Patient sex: F
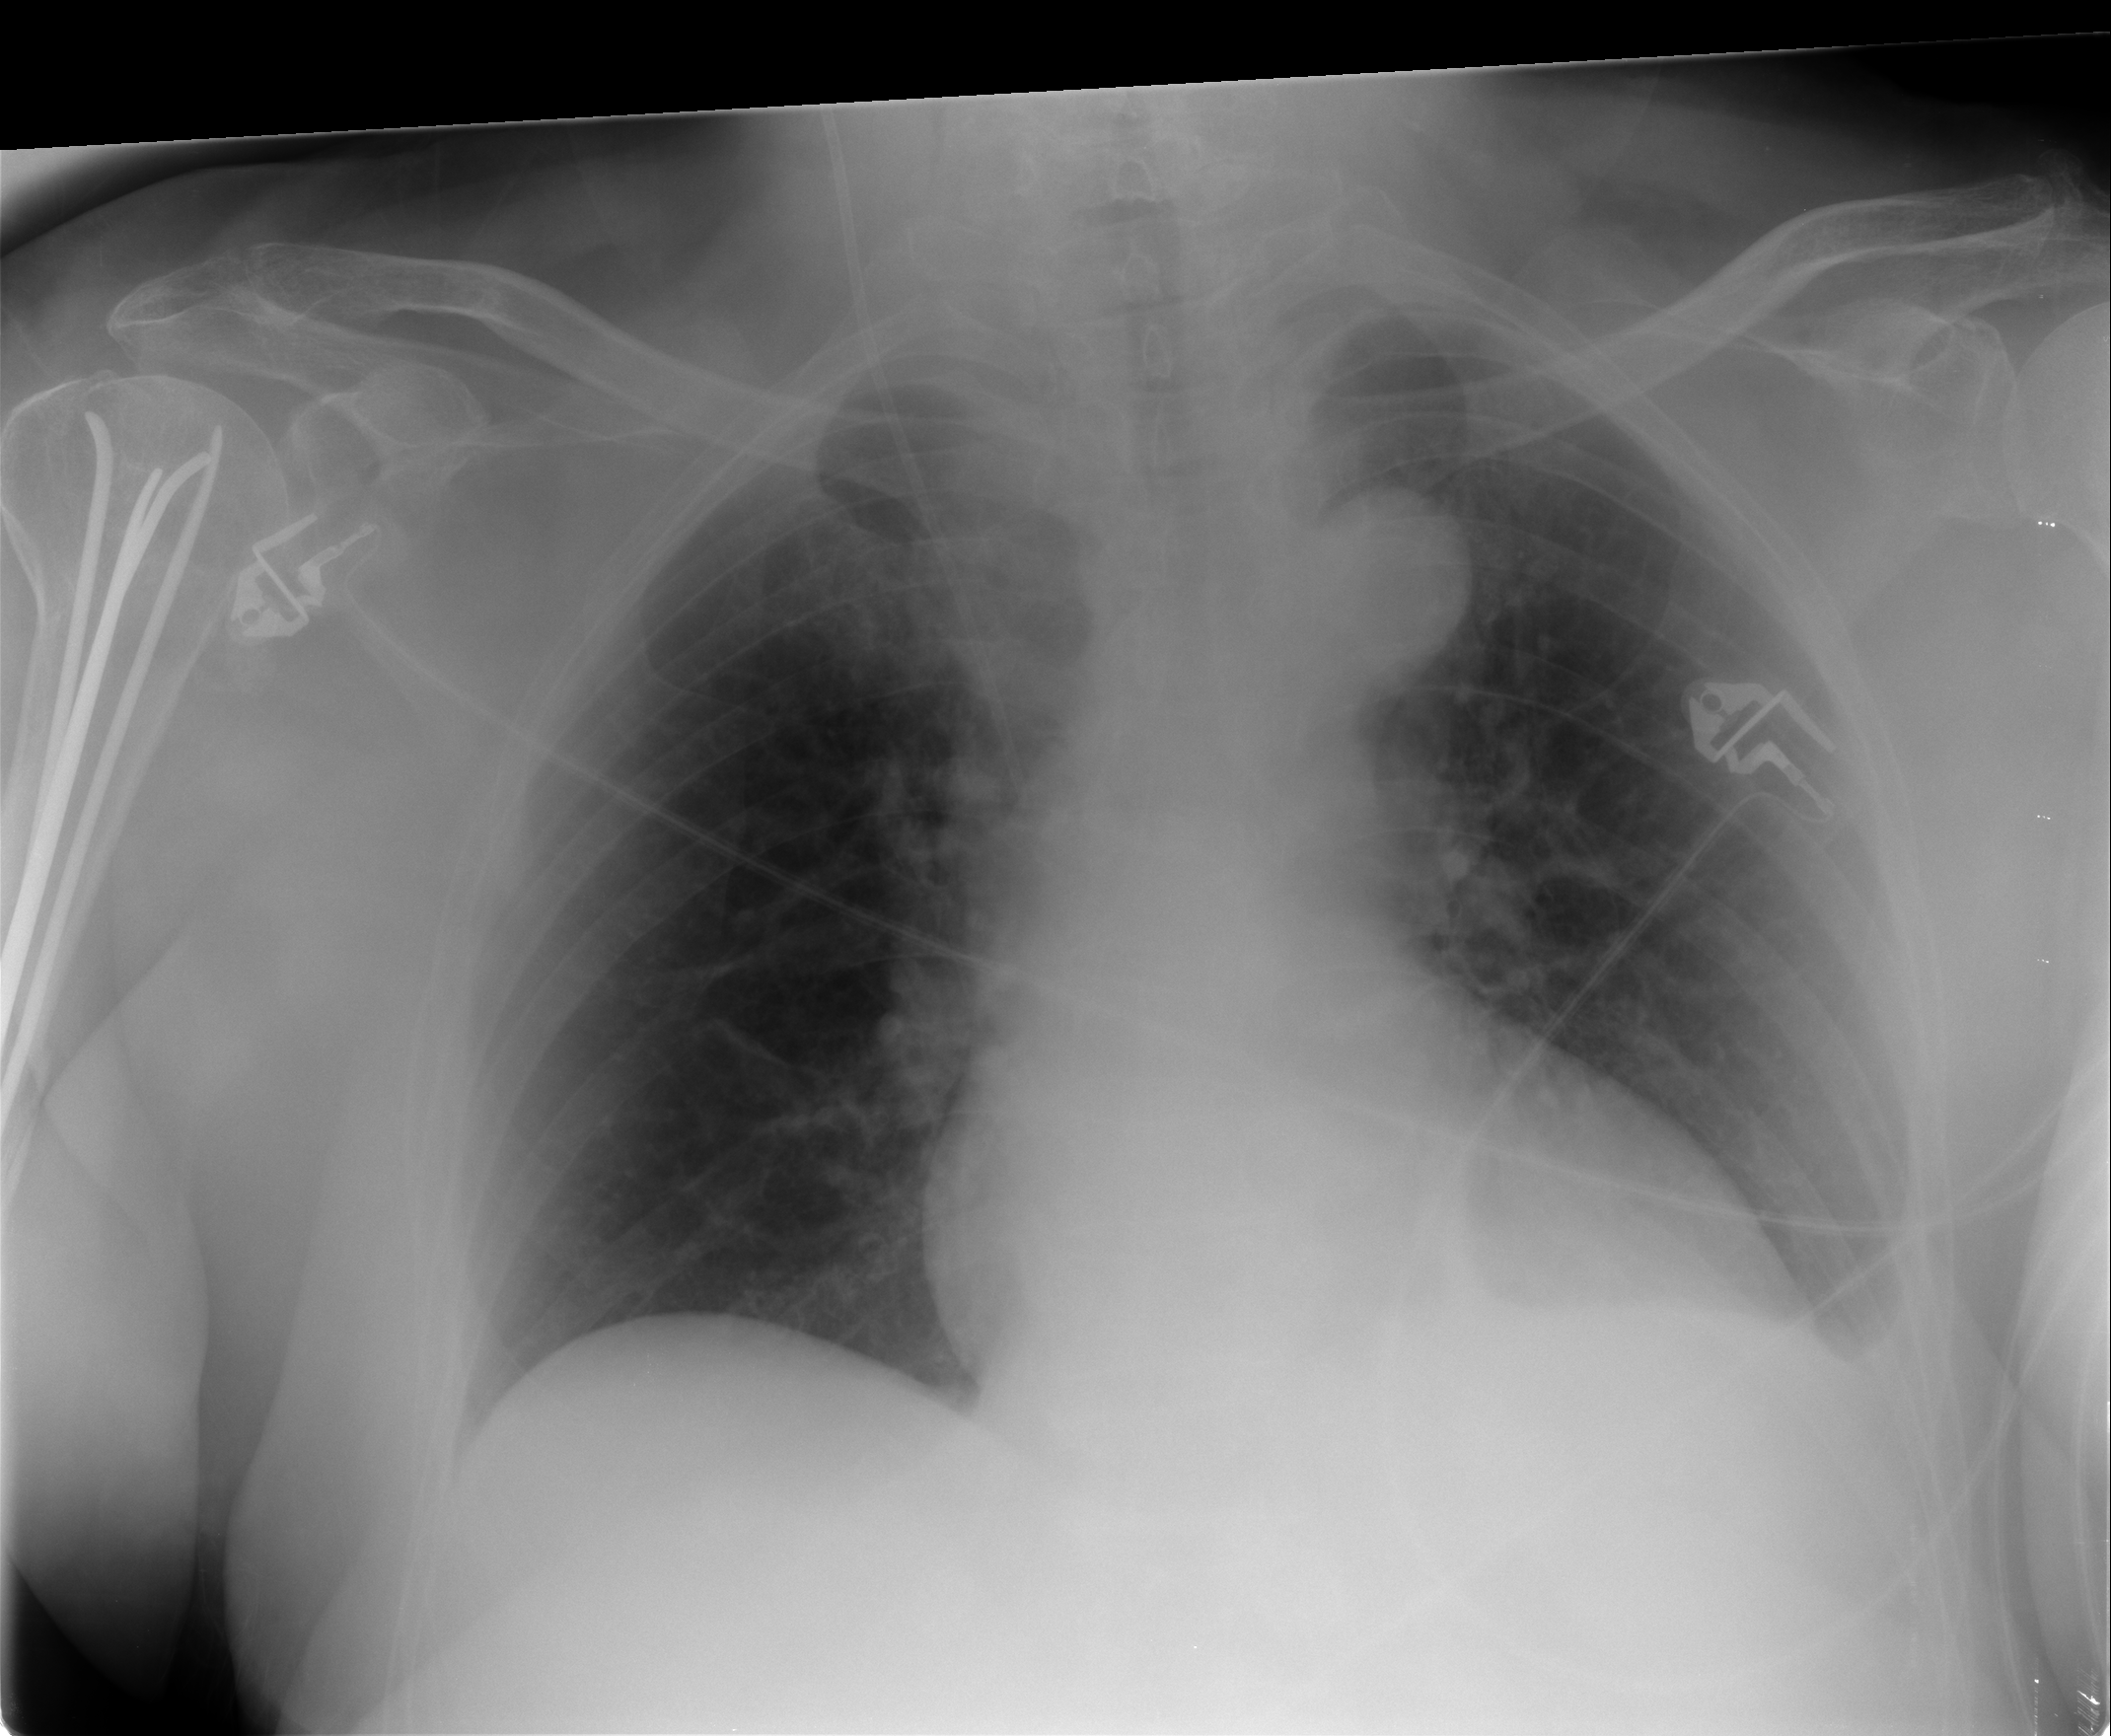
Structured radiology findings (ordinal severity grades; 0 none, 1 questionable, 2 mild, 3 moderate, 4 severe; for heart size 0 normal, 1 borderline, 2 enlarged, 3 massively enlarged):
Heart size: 0
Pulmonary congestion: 0
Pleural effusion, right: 0
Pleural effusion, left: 2
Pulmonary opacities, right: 0
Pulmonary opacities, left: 0
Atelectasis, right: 1
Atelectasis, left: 0